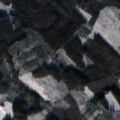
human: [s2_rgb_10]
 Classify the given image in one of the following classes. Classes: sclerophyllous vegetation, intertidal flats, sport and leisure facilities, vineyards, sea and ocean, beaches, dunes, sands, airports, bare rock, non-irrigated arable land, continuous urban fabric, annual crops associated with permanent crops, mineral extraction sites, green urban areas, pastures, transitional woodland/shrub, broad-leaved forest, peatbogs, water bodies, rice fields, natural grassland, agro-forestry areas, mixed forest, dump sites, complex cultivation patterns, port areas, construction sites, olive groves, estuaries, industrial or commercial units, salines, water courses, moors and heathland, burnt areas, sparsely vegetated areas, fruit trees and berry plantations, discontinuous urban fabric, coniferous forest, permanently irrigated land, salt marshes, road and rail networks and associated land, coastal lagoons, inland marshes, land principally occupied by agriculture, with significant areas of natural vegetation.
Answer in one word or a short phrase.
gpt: land principally occupied by agriculture, with significant areas of natural vegetation, coniferous forest, mixed forest, transitional woodland/shrub